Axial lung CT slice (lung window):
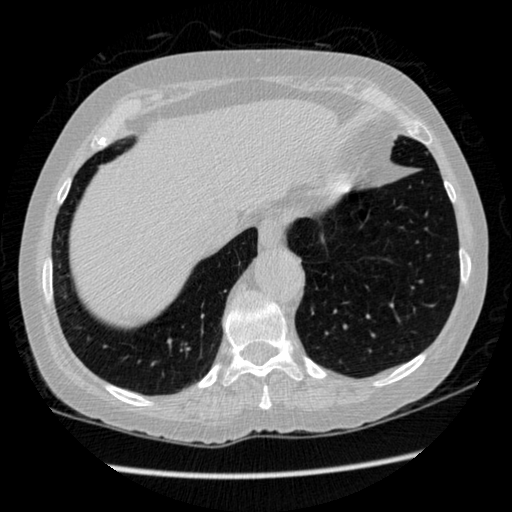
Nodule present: no